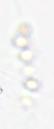
Label: Phaeocystis